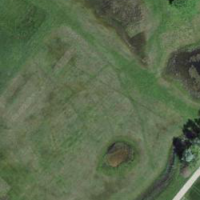
EUNIS habitat code: 16
Species observed at this site:
Ciconia ciconia
Euonymus europaeus
Fagopyrum esculentum